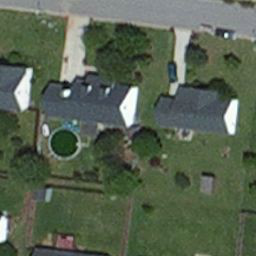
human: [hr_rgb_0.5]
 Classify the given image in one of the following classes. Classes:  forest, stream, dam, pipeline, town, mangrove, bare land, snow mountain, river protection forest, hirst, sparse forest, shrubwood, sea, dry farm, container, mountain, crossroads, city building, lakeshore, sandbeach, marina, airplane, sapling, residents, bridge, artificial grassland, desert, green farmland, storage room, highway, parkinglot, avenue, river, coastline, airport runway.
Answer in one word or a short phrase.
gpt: residents